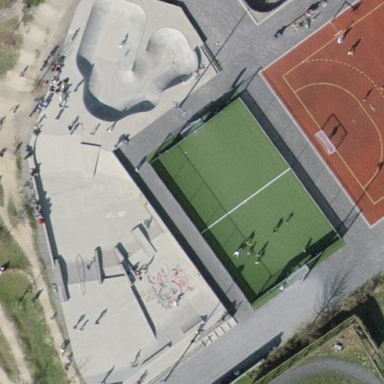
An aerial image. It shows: Concrete pitch for leisure land.